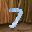
Label: 7